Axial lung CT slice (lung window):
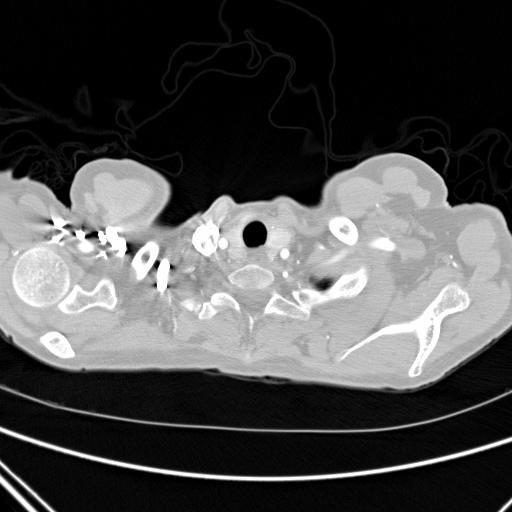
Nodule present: no